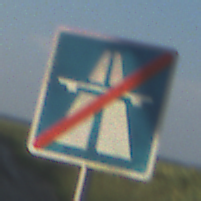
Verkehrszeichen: EndeAutbahn
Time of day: MorningAfternoon
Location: Outdoor (RoadRail)
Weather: Clear
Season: NotSpecified
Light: Natural